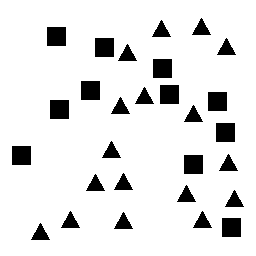
Squares: 11
Triangles: 17
Stars: 0
Total shapes: 28